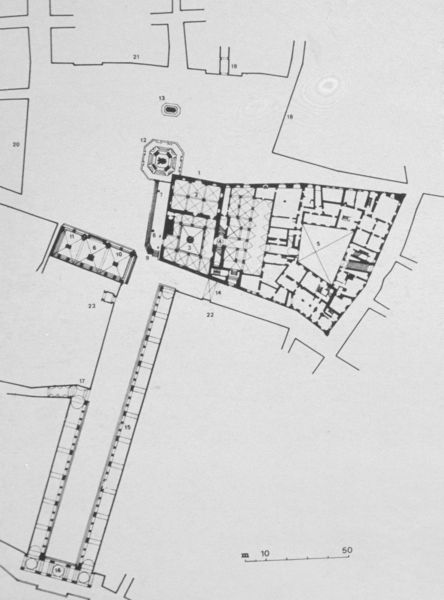
Titel: Palazzo Vecchio (Grundriss mit angrenzenden Gebäuden und Piazza)
Künstler: Arnolfo di Cambio
Standort: Firenze
Institution: Palazzo Vecchio
Schlagwörter: weiß, stadt, grau, mitte, schwarz, skizze, strasse, säulen, zeichnung, zimmer, anlage, gebäude, haus, schloss, weg, architektur, häuser, kirche, land, brunnen, turm, ansicht, dorf, mauer, allee, grafik, grenze, hof, platz, ziffern, umriss, straßen, wände, gang, innenhof, gewölbe, kloster, palast, gassen, druck, schwarz-weiß, räume, entwurf, karte, mauern, portikus, siedlung, marktplatz, plan, zentrum, nummern, bau, anordnung, grundriss, massstab, kolonade, lageplan, komplex, maßangabe, maßtab, stadtplan, übersicht, stadtplanung, bebauungsplan, technisch, orientierung, kompass